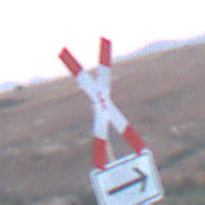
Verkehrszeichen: Andreaskreuz
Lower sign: RichtungsangabeDurchPfeile4
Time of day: SunriseSunset
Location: Outdoor (Nature)
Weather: Clear
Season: NotSpecified
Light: Natural